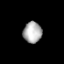
Tissue: prostate
Cell type: T cells
Senescence score: 0.3418
Nuclear area (px): 382
Mean DAPI intensity: 174.249